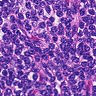
Metastatic tissue present: no